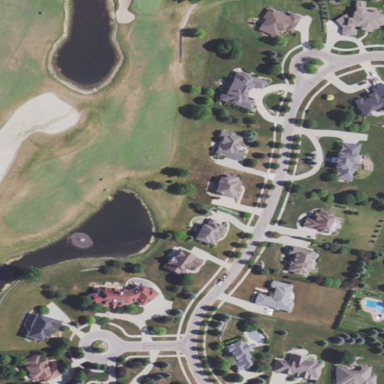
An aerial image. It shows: Golf fairway surrounded by grass.